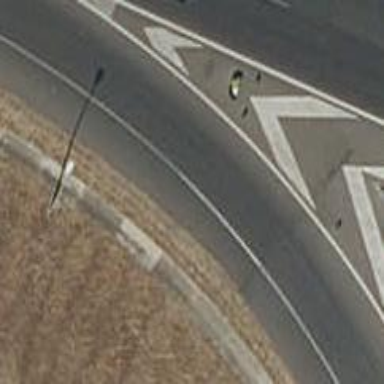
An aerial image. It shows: Guard rail.